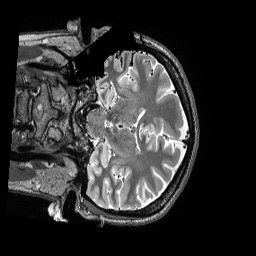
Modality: T2w
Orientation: coronal
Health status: healthy
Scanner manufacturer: siemens
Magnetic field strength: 3 T
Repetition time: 3.2 s
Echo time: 0.563 s